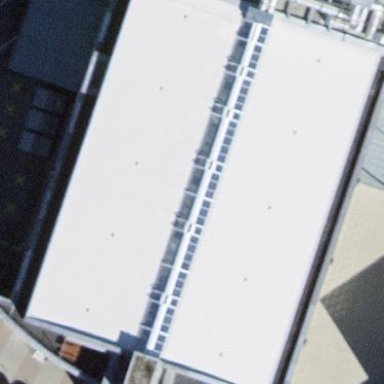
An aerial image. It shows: Industrial building.